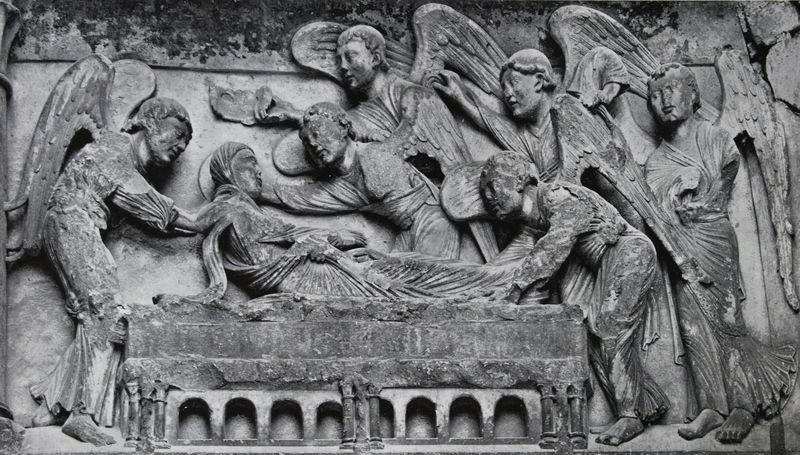
Titel: Westportal, Türsturz, rechte Hälfte: Leibliche Erhebung Mariens
Standort: Senlis
Institution: Kathedrale
Schlagwörter: flügel, gruppe, frau, grau, köpfe, nase, schwarz, säulen, weiss, schleier, tuch, wand, architektur, falten, sockel, stein, tod, tot, kirche, gewand, haare, gewänder, gotik, ohren, engel, skulptur, relief, bogen, nasen, kopftuch, detail, bett, faltenwurf, plastik, foto, religion, dom, schwarzweiss, gebet, altar, kathedrale, liege, heiligenschein, skulpturen, beugen, sarg, grab, jesus, leichentuch, romanik, grotte, heiliger, jünger, maria, grablegung, auferstehung, fot, marientod, römisch, lager, salben, rufen, korintisch, grabmahl, sarkophag, relif, byzanz, klage, maria himmelfahrt, hinlegen, aufbarung, beweguing, aufgebart, kathedral, begrabung, bassorelief, neugen, engel tod